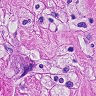
Metastatic tissue present: yes